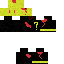
A female human skin with dark skin, wearing brown bald dressed in a yellow tshirt and red pants, featuring a closed mouth.